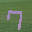
Label: 7